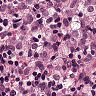
Metastatic tissue present: yes